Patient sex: F
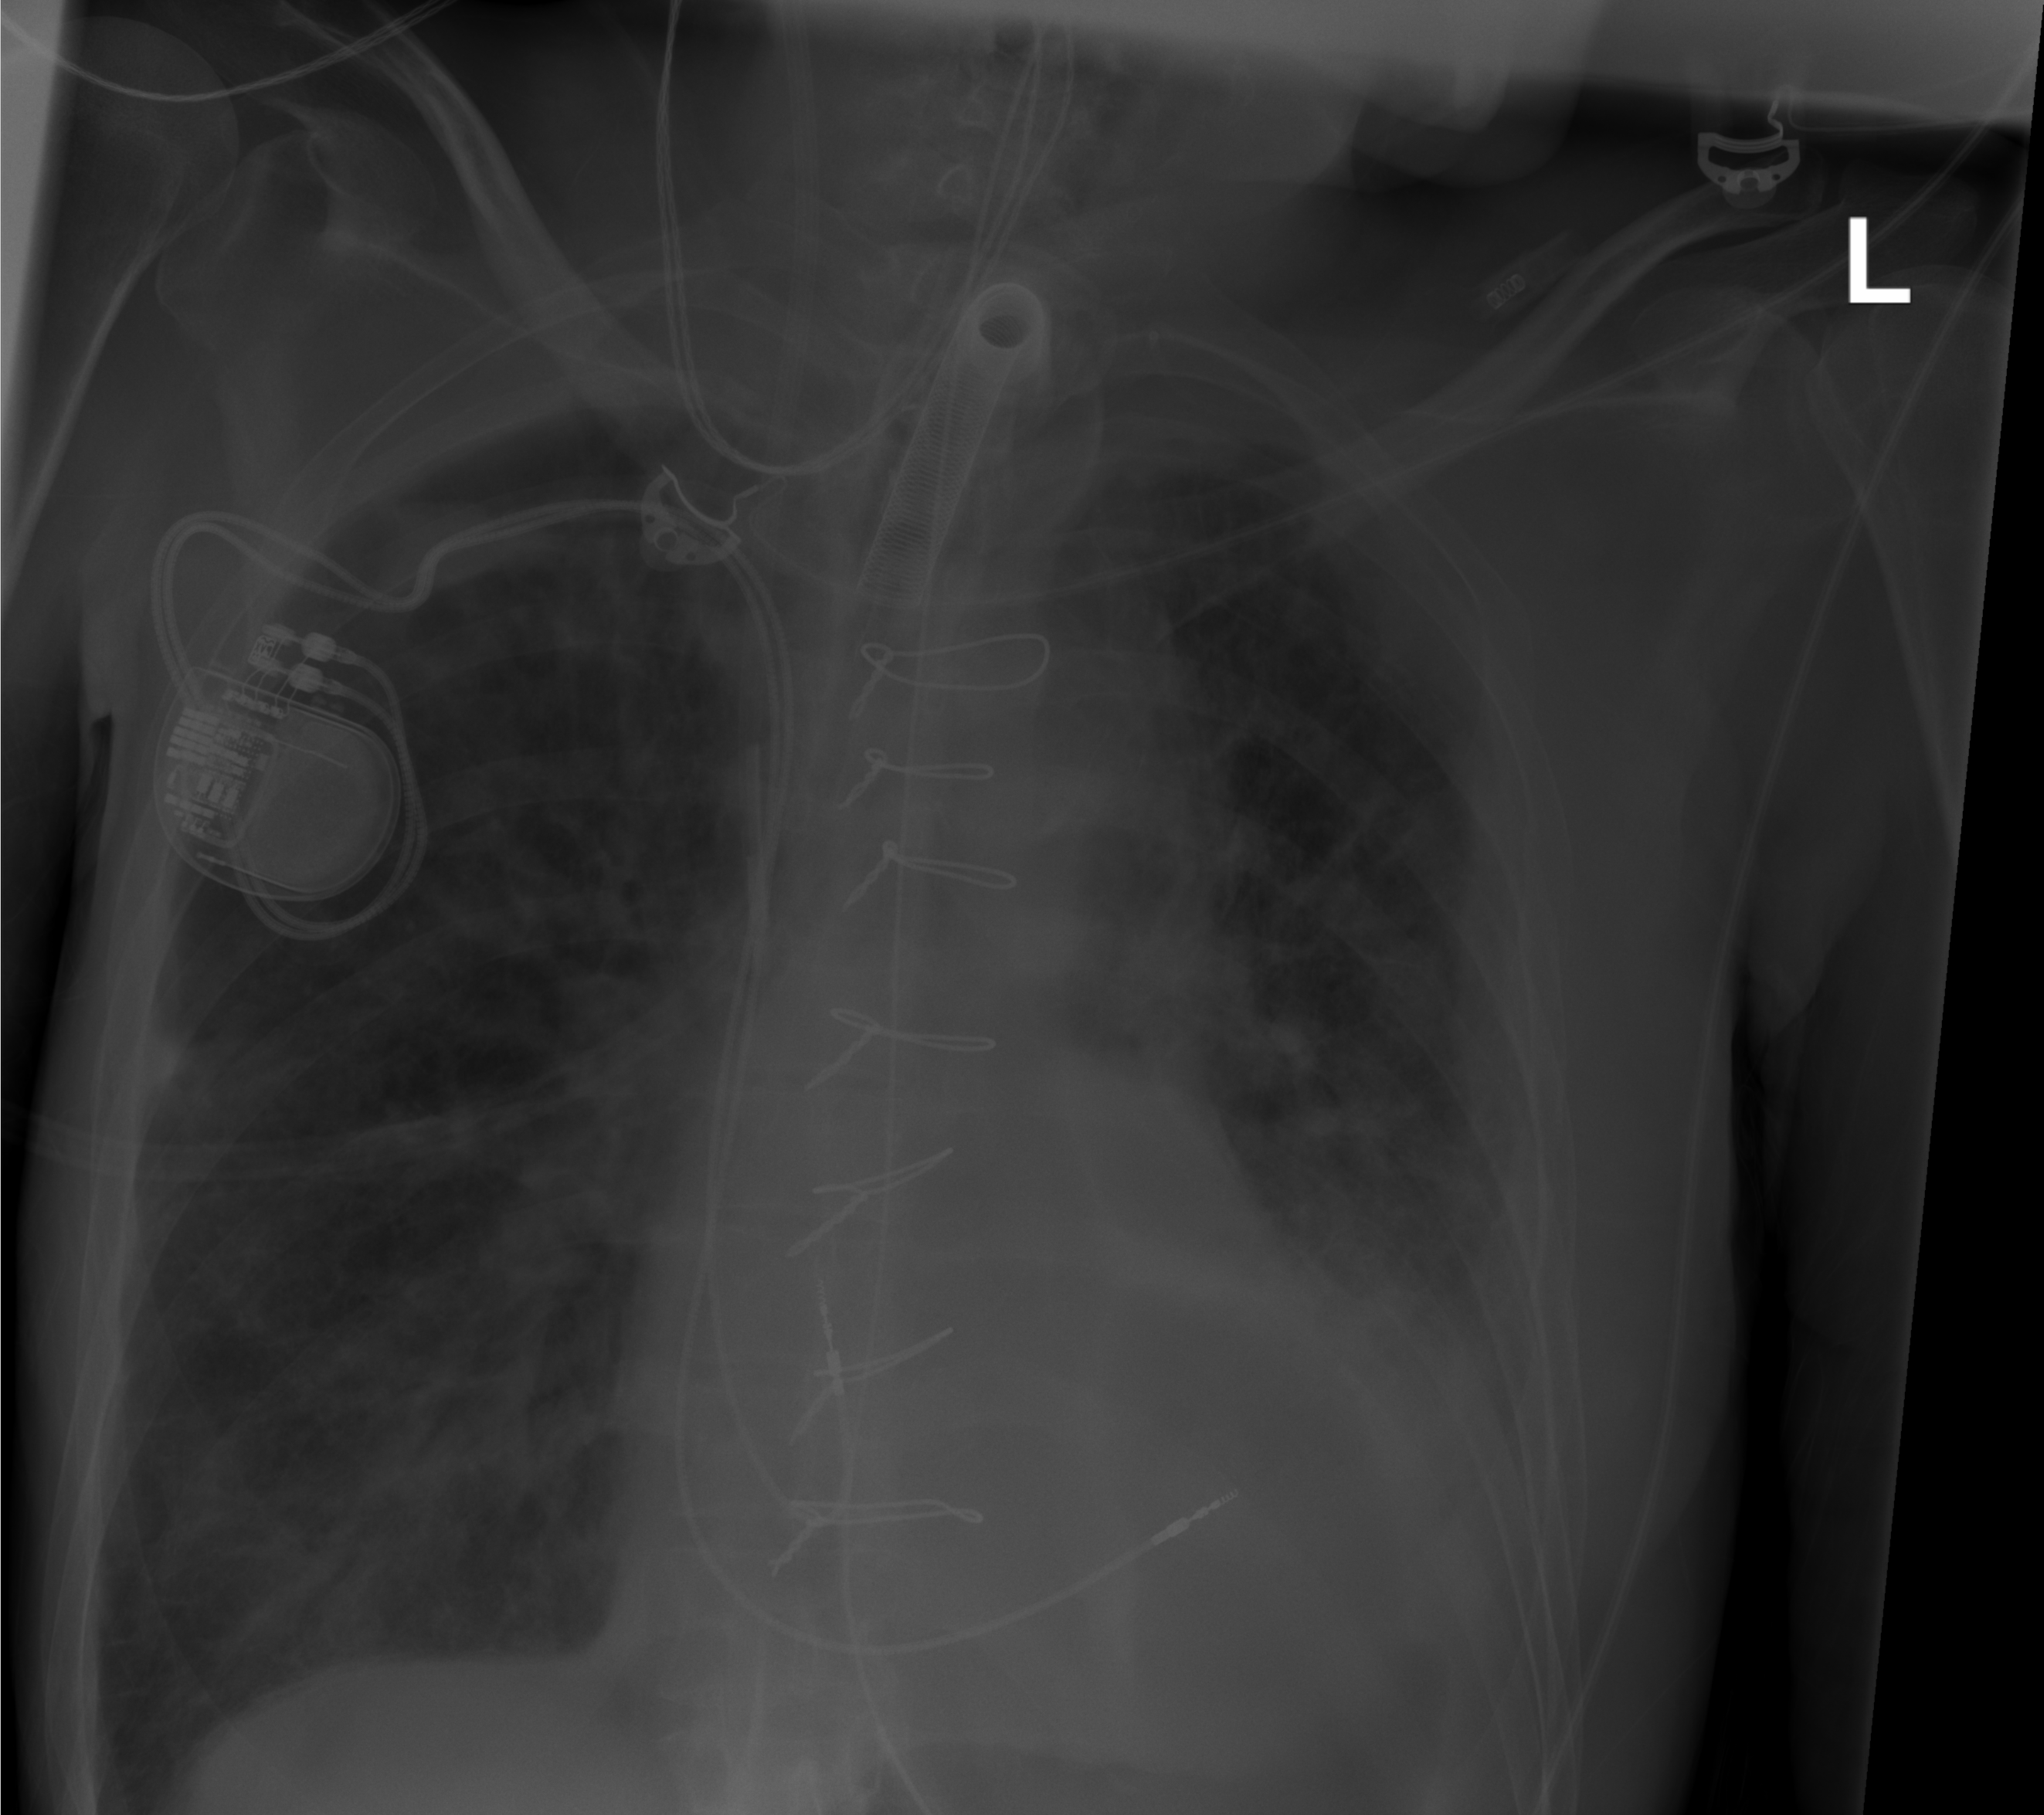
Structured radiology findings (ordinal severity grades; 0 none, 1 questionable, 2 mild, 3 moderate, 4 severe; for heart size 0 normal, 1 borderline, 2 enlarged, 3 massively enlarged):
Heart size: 1
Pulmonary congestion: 0
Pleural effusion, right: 0
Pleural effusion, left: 2
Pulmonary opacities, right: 0
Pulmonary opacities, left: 0
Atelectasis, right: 1
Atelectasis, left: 2